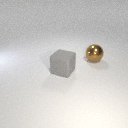
large gray rubber cube in front of large brown metal sphere